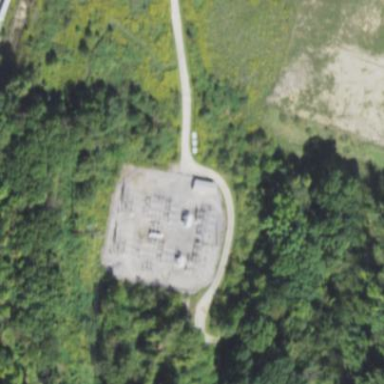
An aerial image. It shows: Power substation.